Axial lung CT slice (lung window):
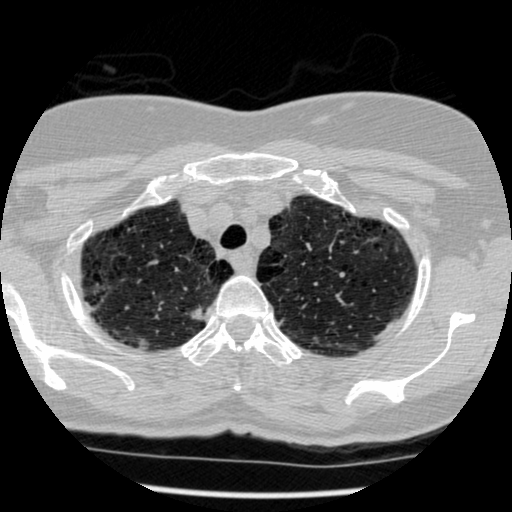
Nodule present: yes
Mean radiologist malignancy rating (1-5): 2